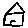
Label: house